Field crop: maize
Growth stage: 2
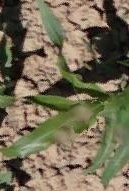
Species: maize